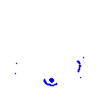
Particle: pion